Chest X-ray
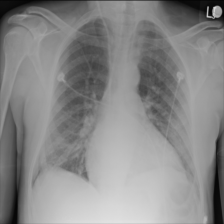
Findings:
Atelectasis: negative
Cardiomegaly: negative
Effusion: negative
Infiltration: negative
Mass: negative
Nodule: negative
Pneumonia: negative
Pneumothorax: negative
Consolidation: negative
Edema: negative
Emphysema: negative
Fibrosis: negative
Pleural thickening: negative
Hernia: negative